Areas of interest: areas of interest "Baodi Used Car Market"
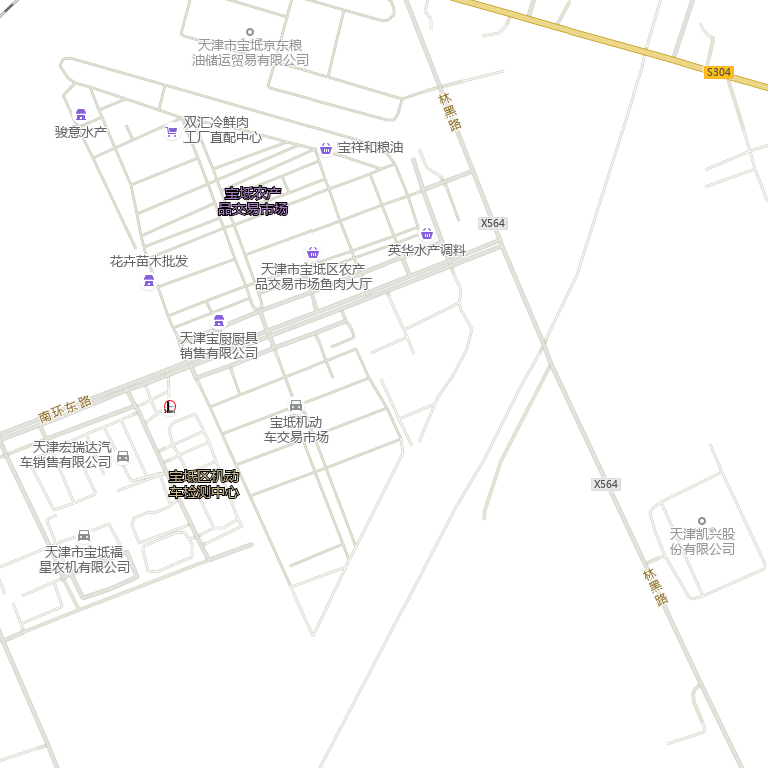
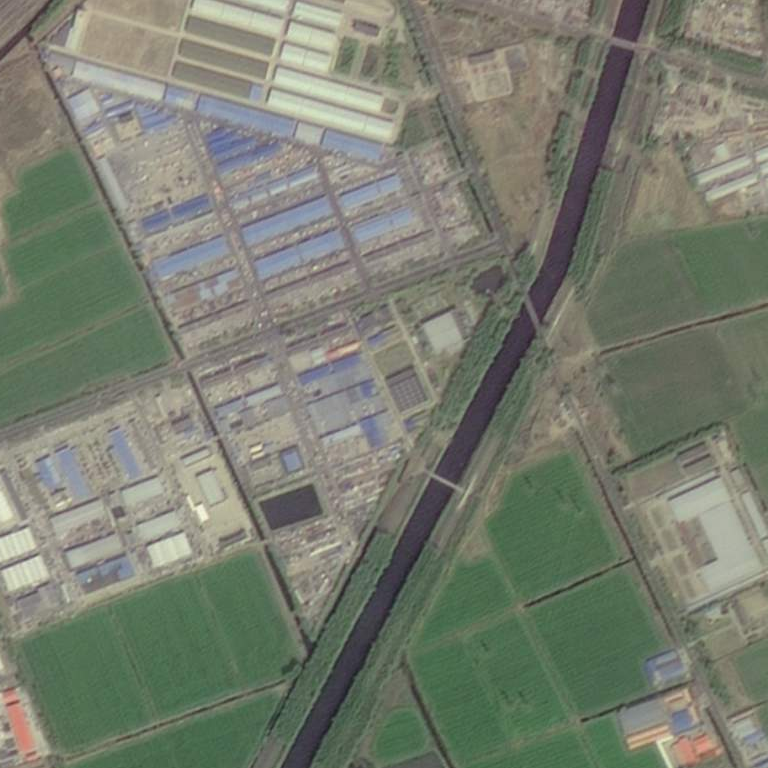